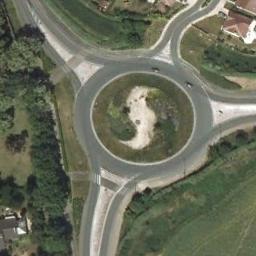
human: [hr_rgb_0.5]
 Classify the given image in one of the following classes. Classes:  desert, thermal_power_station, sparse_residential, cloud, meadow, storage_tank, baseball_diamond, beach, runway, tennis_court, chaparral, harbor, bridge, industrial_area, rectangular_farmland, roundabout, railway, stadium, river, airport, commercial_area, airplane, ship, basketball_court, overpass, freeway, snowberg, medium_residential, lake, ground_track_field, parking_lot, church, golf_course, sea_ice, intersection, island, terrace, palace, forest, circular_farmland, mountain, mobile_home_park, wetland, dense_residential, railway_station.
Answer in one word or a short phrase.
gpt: roundabout